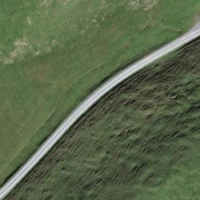
EUNIS habitat code: 26
Species observed at this site:
Caltha palustris